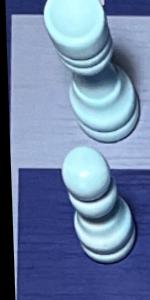
Label: Pawn_White